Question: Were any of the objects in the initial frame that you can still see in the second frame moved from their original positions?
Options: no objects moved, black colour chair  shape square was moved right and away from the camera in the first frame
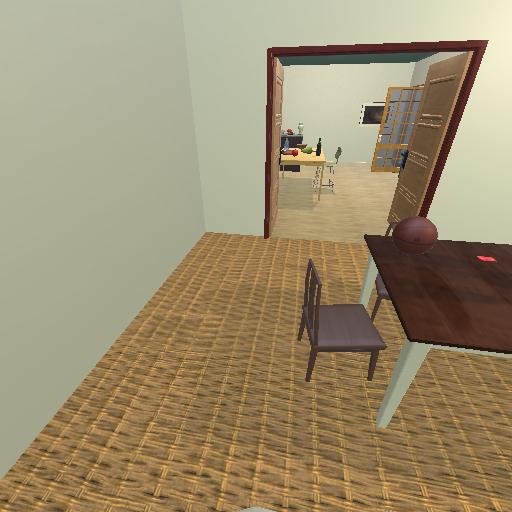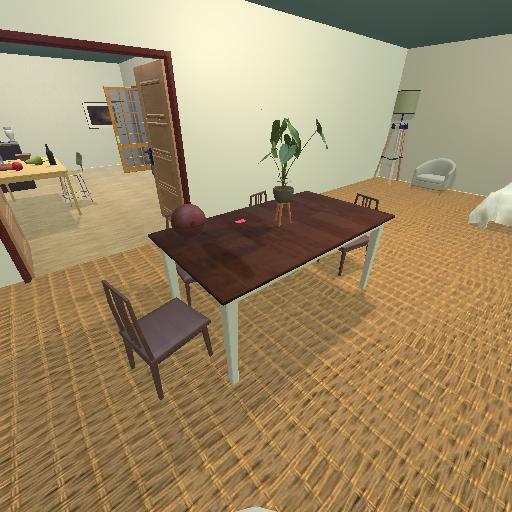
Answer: no objects moved